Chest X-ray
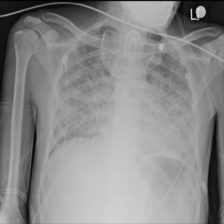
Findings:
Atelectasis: negative
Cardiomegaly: negative
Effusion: negative
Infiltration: positive
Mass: negative
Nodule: negative
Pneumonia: negative
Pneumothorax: negative
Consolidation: negative
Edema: negative
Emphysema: negative
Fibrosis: negative
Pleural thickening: negative
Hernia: negative